Question: I have a question regarding the design refresh/replace mechanism. Are XPages and Custom-Controls replicated?
In the <URL> they are not listed as component. However, in the confirmation dialog they are listed:

If not, how can I distribute XPages between different database?
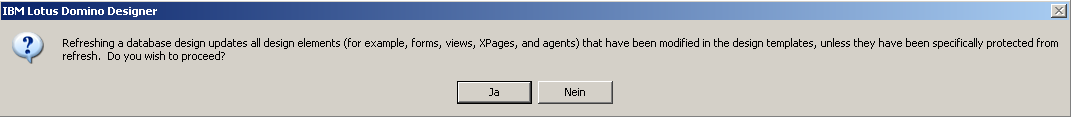
Answer: Yes, XPages and Custom Controls are part of design refresh/replace mechanism. In general all design elements visible in Designer/Applications are part of it.
You are right, those design elements are not listed in documentation (<URL> but should be.